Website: bh-photo
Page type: address-validator
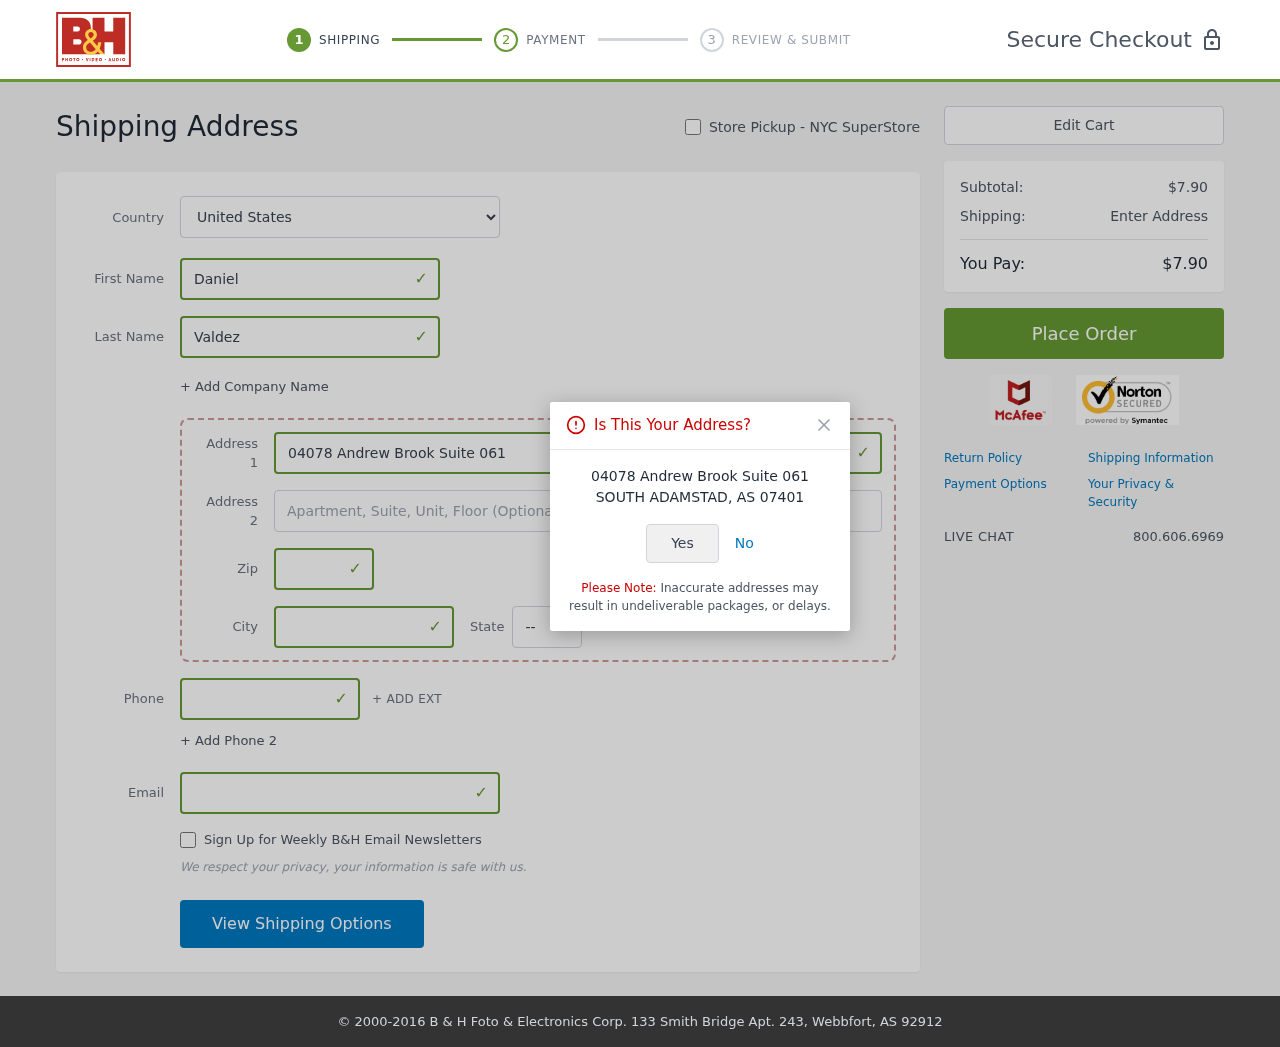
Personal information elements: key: PII_CITY
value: South Adamstad
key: PII_COUNTRY
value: United States
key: PII_EMAIL
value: daniel.valdez@yahoo.com
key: PII_FIRSTNAME
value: Daniel
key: PII_LASTNAME
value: Valdez
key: PII_PHONE
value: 4633223416
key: PII_POSTCODE
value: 07401
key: PII_STATE_ABBR
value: AS
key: PII_STREET
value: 04078 Andrew Brook Suite 061
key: PII_CITY_CONFIRM
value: SOUTH ADAMSTAD
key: PII_STATE
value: AS
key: PII_POSTCODE_FULL
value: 07401
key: PII_POSTCODE_NUMERIC
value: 7401
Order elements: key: ORDER_SUBTOTAL
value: $7.90
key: ORDER_TOTAL
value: $7.90